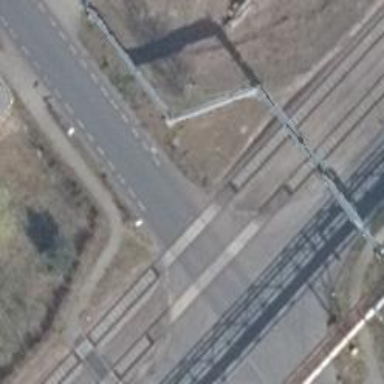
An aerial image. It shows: Crossing for the railway.